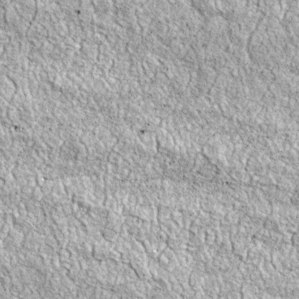
Label: non_frost